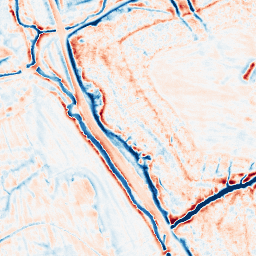
Category: edge_preserving
Decomposition family: bilateral
Decomposition parameters: d: 15
sigma_color: 150
sigma_space: 100
Upsampling method: edge_directed
Upsampling parameters: scale: 4
Upsampling scale: 4